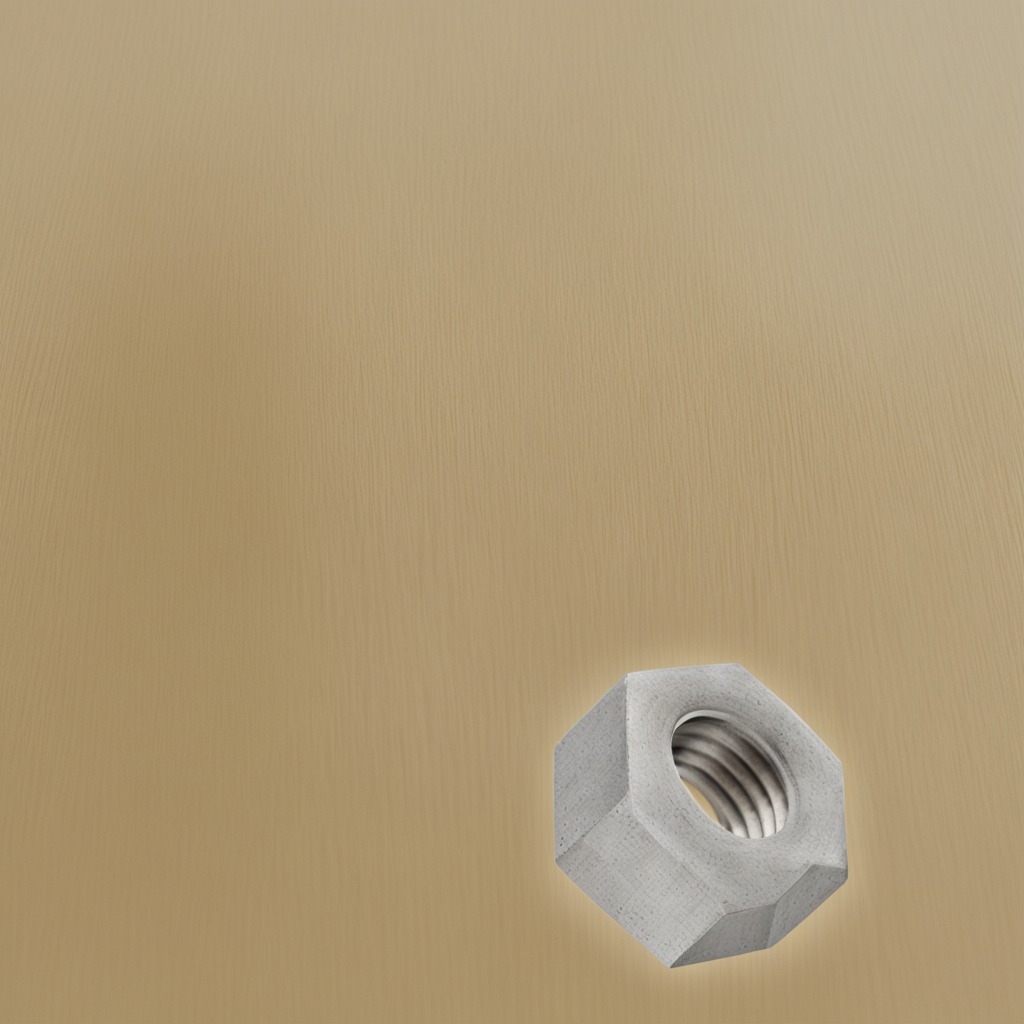
A metal nut lies on a plywood surface in a paint workshop lit by afternoon window light.